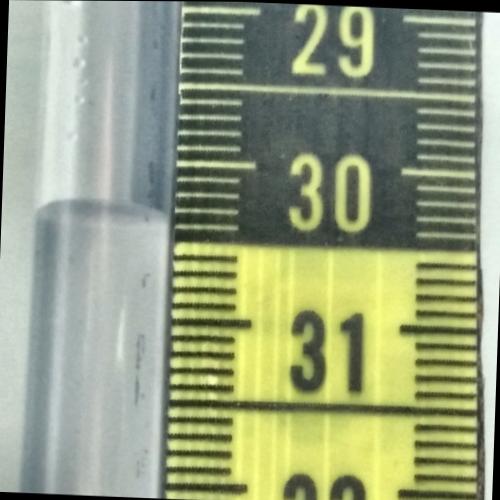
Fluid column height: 30.3 cm